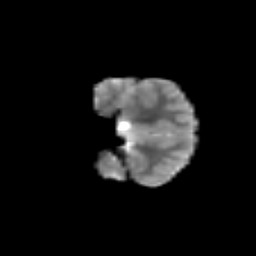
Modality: T2w
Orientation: coronal
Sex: male
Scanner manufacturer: siemens
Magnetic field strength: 3 T
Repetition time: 5 s
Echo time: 0.071 s